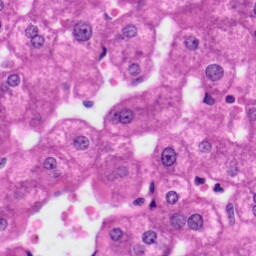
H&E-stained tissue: Liver